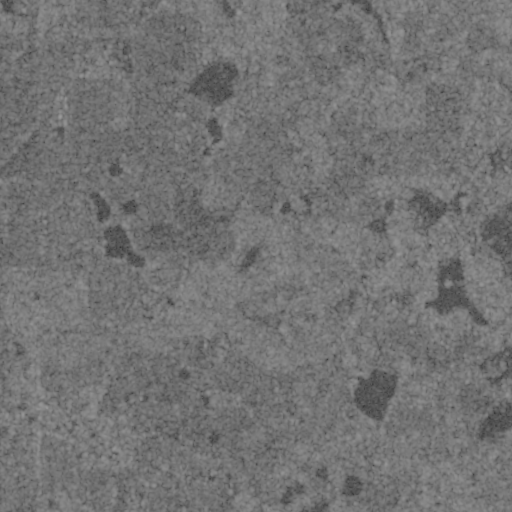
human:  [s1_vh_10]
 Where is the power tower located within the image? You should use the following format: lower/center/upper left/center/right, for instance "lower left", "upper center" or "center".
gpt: The power tower is located in the left of the image.
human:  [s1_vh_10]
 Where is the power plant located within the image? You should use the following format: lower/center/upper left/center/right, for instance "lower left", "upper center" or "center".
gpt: There is no power plant in the image.

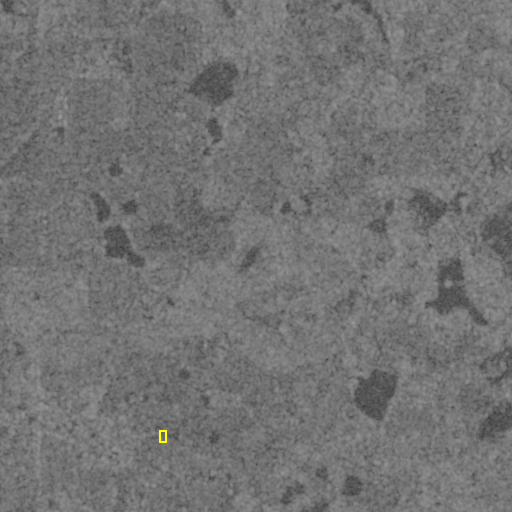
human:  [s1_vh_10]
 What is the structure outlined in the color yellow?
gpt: The structure outlined in yellow is a park.
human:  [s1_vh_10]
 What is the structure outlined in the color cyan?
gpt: There is no cyan outline.